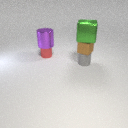
small brown metal cube above small gray rubber cylinder